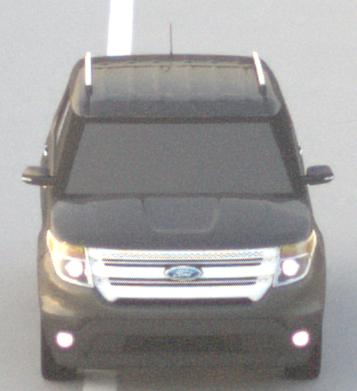
Make: Ford
Model: Explorer
Detailed model: Gen. 5
Model produced from: 2010
Model produced until: 2019
Doors: 5
Color: gray
Road condition: dry road
Daytime: sunrise or sunset
Contrast: low contrast